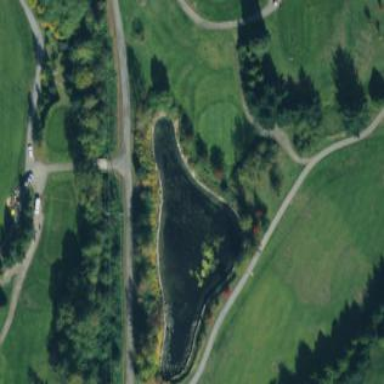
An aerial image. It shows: Water hazard in golf course. The hazard is natural water feature.